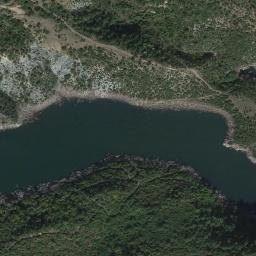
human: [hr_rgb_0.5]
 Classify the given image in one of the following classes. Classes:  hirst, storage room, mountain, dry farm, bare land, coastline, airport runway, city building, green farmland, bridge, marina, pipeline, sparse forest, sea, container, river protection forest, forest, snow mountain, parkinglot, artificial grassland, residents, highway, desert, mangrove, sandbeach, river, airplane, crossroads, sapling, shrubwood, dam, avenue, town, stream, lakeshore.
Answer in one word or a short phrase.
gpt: river